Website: home-depot
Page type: customer-info-address
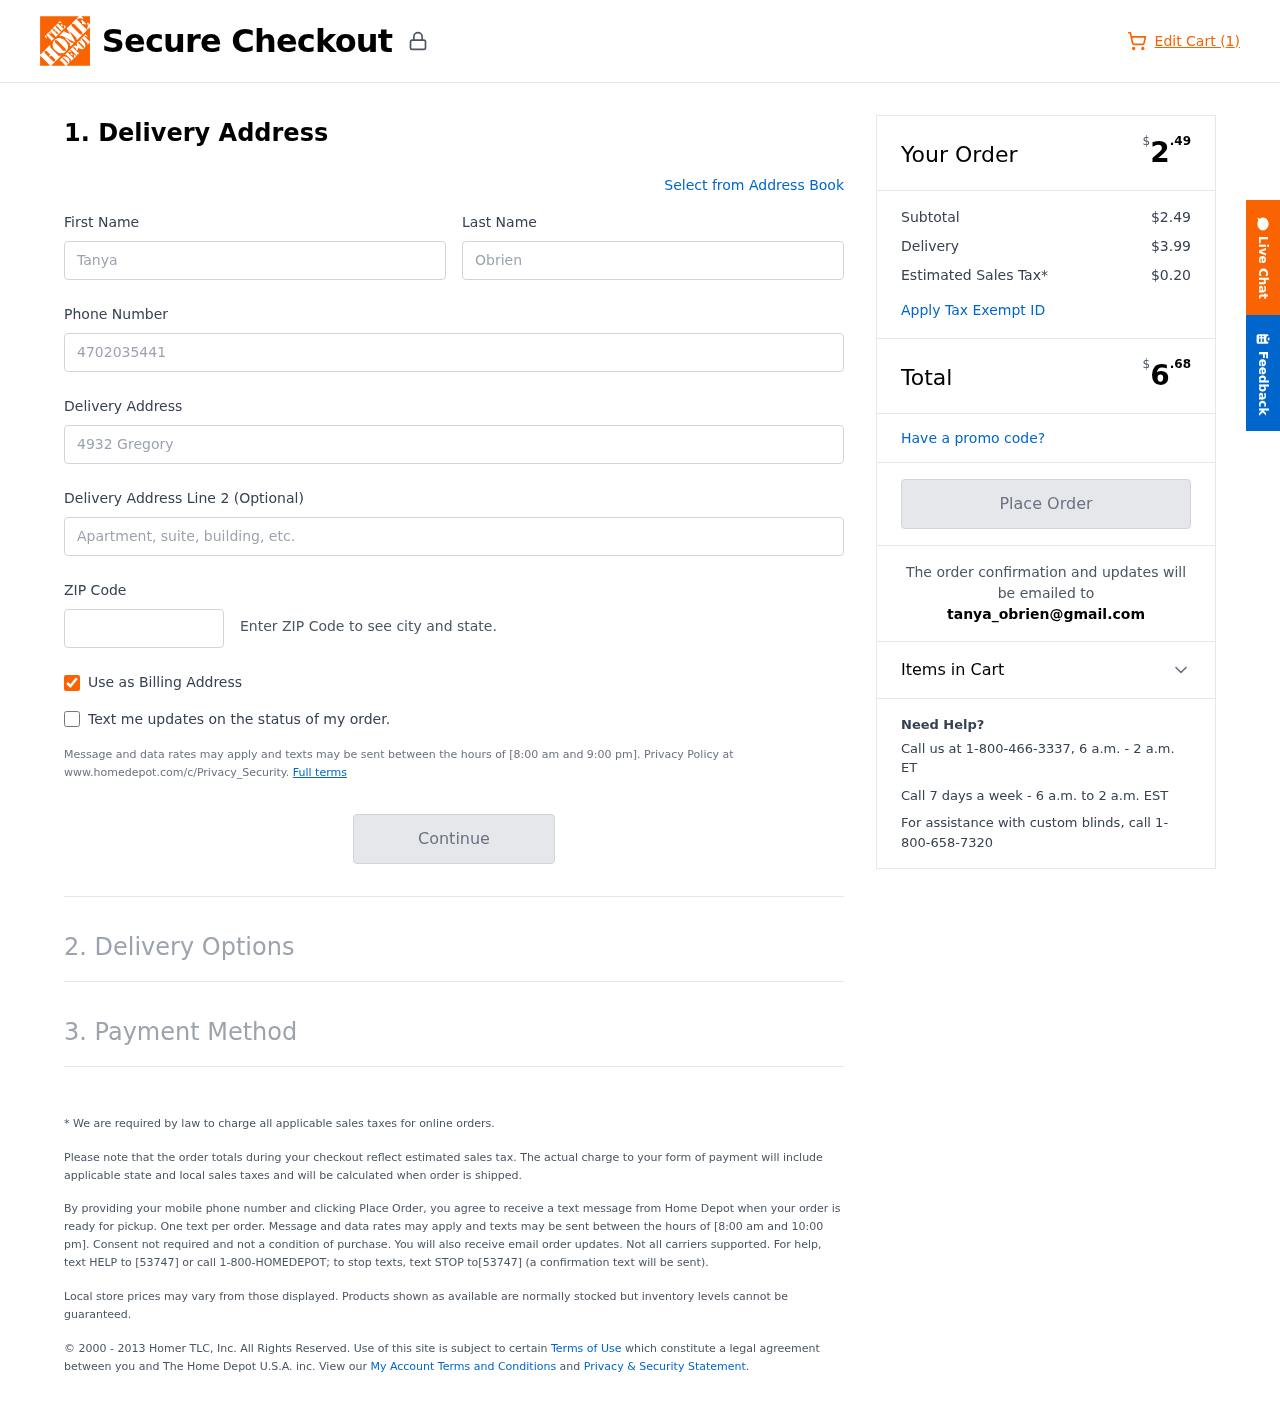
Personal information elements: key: PII_EMAIL
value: tanya_obrien@gmail.com
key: PII_FIRSTNAME
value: Tanya
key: PII_LASTNAME
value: Obrien
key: PII_PHONE
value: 4702035441
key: PII_POSTCODE
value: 20167
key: PII_STREET
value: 4932 Gregory Terrace
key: PII_STREET2
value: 121 Mccoy Branch
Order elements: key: ORDER_NUM_ITEMS
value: Edit Cart (1)
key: ORDER_SUBTOTAL_HEADER
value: $2.49
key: ORDER_SUBTOTAL
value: $2.49
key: ORDER_SHIPPING_COST
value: $3.99
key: ORDER_TAX
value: $0.20
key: ORDER_TOTAL2
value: $6.68